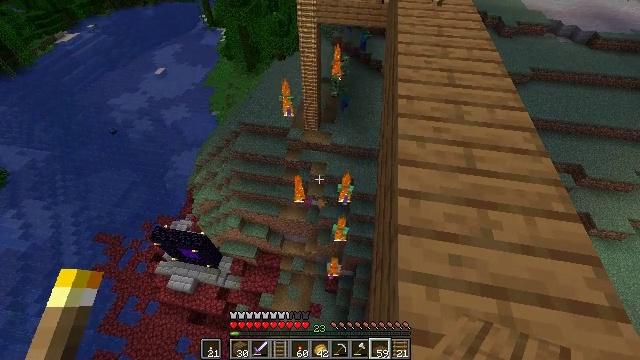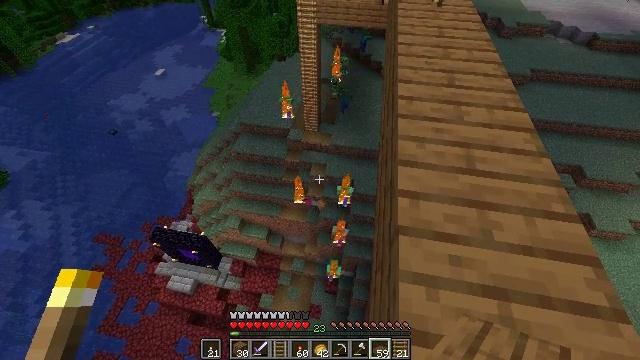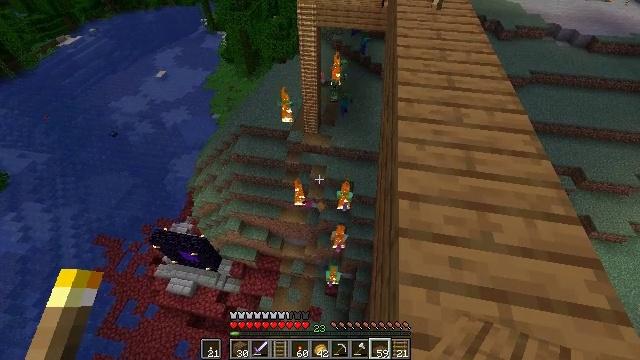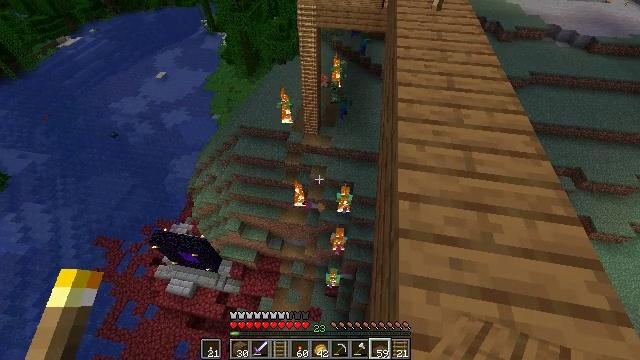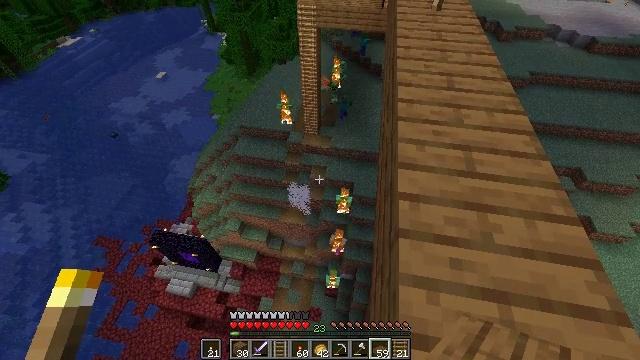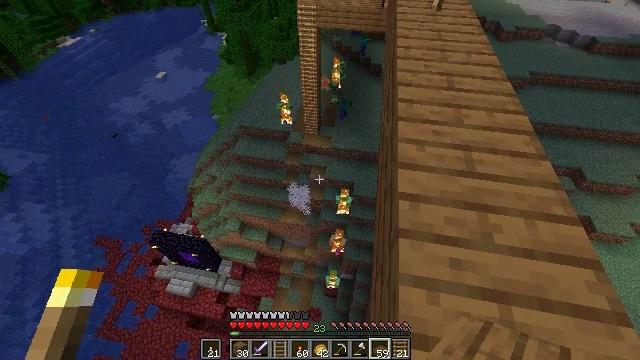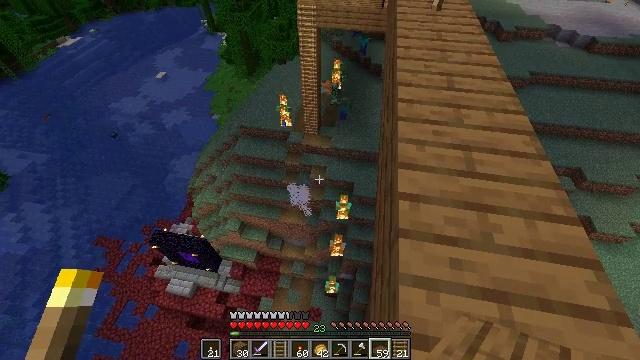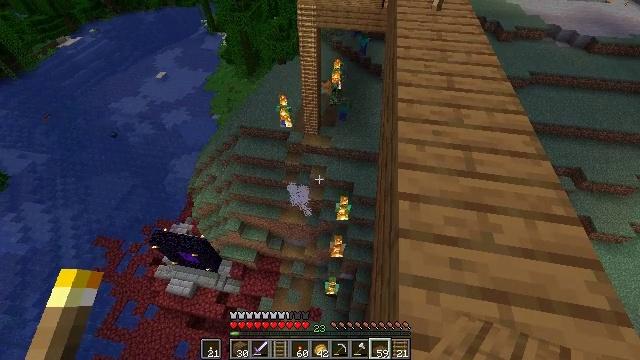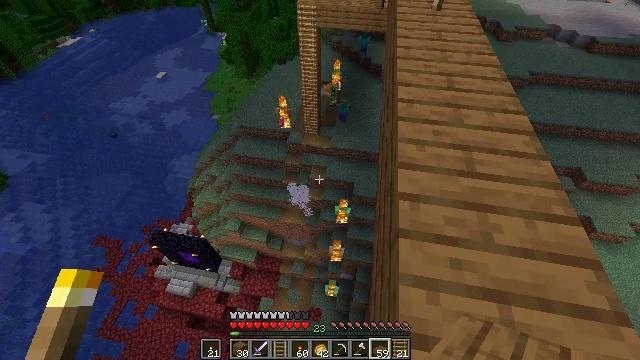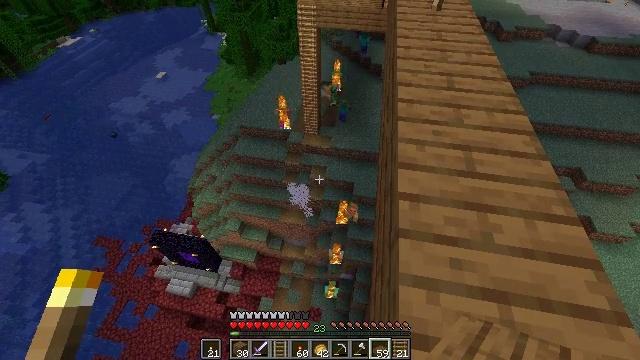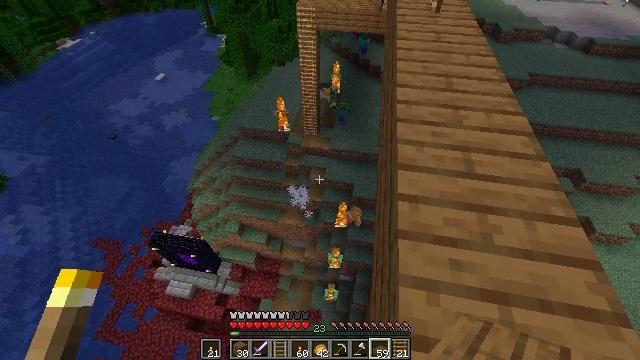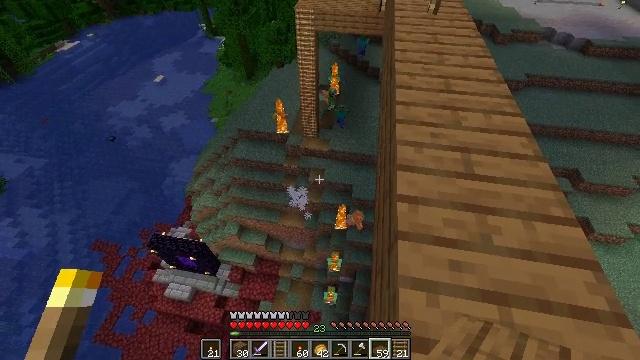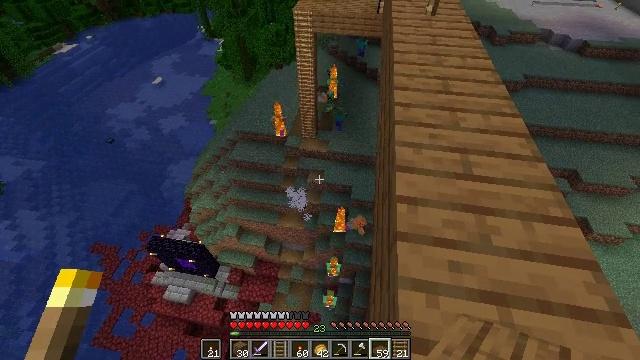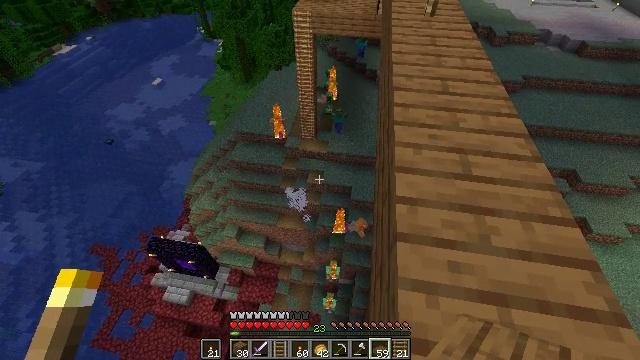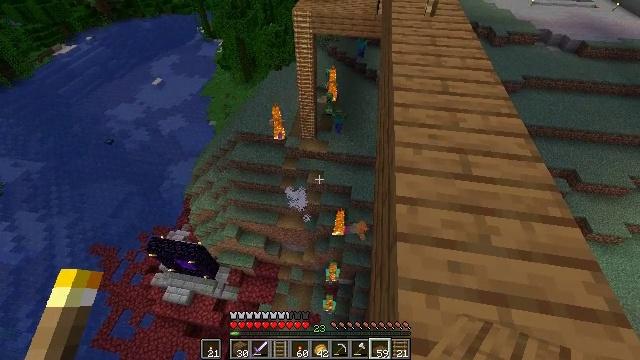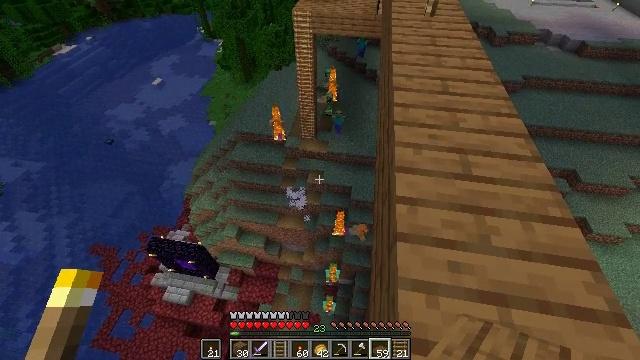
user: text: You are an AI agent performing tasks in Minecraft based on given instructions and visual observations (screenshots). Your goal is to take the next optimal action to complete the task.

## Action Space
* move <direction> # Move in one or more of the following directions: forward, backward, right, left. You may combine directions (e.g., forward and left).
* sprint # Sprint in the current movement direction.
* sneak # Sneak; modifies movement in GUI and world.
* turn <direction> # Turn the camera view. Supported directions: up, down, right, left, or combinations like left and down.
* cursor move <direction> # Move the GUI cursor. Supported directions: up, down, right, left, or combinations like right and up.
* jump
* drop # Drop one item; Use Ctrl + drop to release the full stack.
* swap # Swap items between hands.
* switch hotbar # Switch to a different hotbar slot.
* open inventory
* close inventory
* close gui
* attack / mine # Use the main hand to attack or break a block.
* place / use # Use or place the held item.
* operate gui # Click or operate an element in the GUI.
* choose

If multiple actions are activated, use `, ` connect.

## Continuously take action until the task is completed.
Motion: motion action
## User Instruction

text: Collect rails for building a railway.
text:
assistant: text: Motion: sneak
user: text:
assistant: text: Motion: sneak
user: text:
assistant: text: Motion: sneak
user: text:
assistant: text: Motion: sneak
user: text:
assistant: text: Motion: sneak
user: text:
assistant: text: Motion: sneak
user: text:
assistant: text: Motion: sneak
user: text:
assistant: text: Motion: sneak
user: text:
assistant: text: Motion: sneak
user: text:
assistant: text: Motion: sneak
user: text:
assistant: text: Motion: sneak
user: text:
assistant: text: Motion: sneak
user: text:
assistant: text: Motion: sneak
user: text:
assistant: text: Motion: sneak
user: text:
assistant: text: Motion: sneak
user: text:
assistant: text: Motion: sneak
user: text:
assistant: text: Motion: sneak
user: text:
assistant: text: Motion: sneak
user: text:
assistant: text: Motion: sneak
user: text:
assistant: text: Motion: sneak
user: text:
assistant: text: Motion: sneak
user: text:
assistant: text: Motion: sneak
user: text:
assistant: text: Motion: sneak
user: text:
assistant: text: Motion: sneak
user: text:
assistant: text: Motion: sneak
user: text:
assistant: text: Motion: sneak
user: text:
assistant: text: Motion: sneak
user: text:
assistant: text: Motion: sneak
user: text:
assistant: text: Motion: sneak
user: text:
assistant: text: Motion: sneak